Field crop: maize
Growth stage: 2
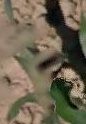
Species: maize